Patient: sex M, age 54
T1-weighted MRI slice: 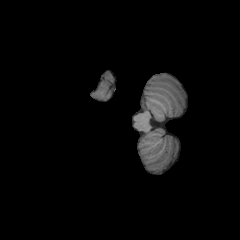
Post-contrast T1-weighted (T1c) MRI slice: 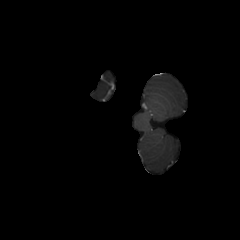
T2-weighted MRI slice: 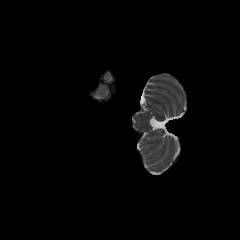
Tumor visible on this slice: no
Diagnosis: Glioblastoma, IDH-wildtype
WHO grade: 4